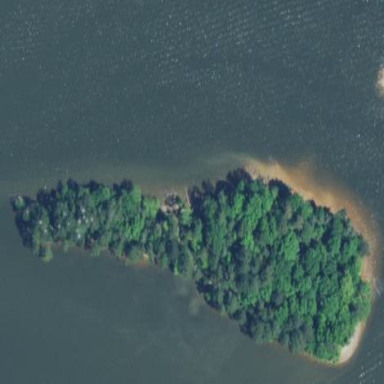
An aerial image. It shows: Islet surrounded by woodland.